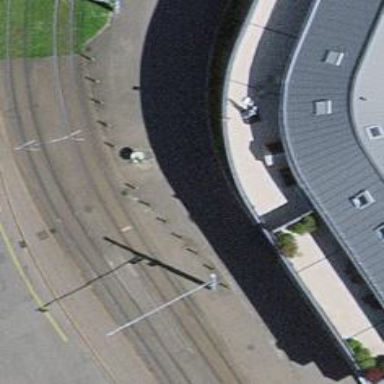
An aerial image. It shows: Tram stop with public transport connection.